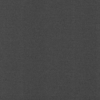
Label: dusty